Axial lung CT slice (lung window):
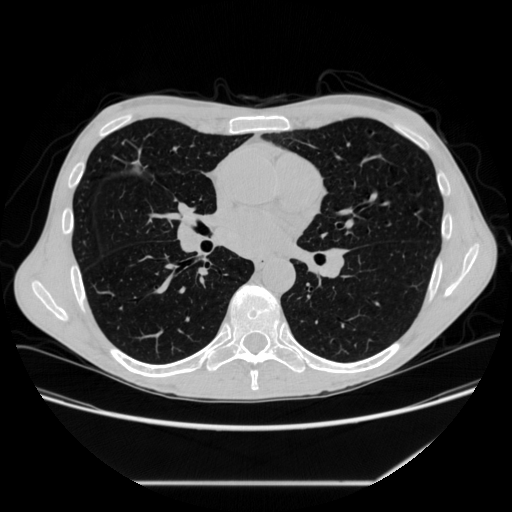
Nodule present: no